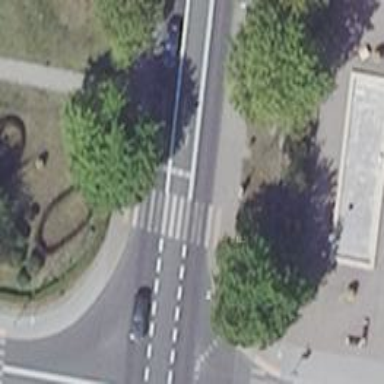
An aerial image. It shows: Crossing with traffic signals.